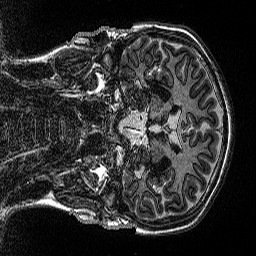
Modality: MP2RAGE
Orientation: coronal
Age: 19
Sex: female
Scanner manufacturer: siemens
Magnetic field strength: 3 T
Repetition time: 5 s
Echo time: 0.00298 s